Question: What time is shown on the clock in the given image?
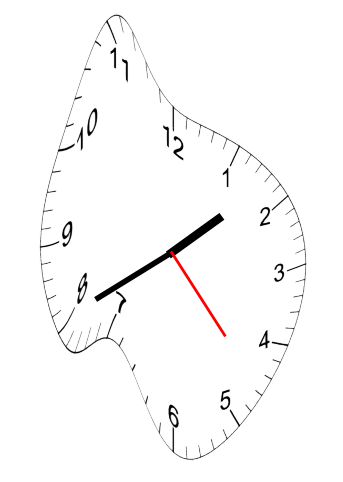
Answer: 01:40:23